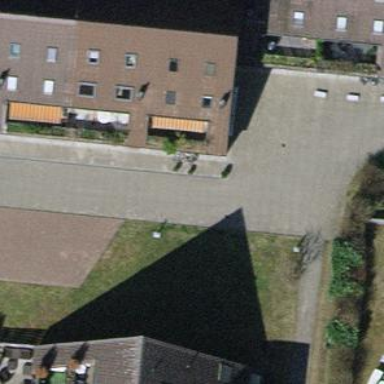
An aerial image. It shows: Terrace building.